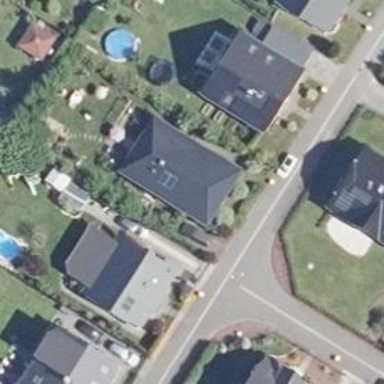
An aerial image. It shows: House with hipped roof.